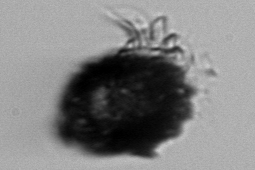
Label: Stenosemella_pacifica